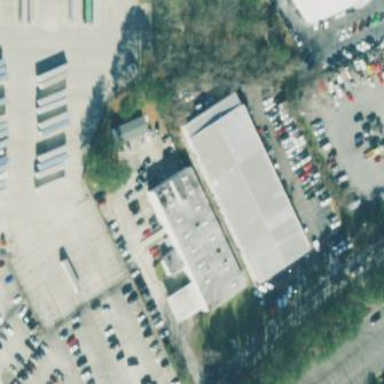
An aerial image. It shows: Building that houses car repair shop.